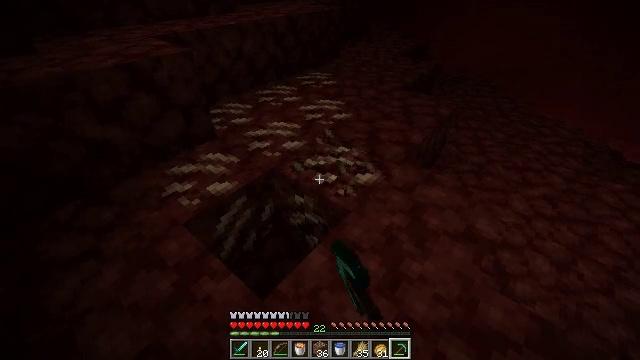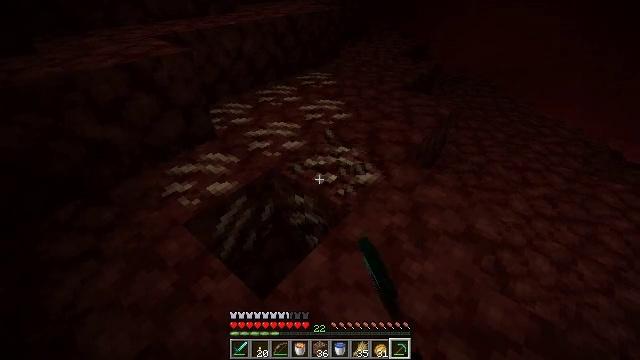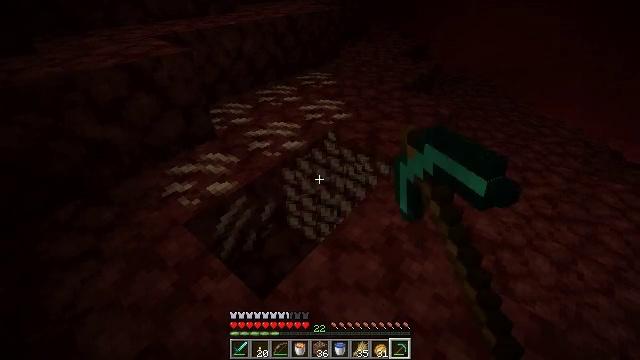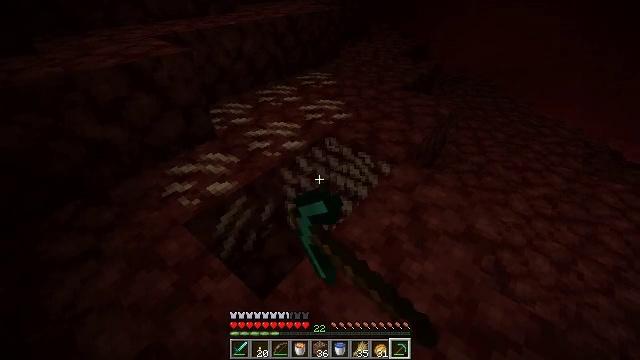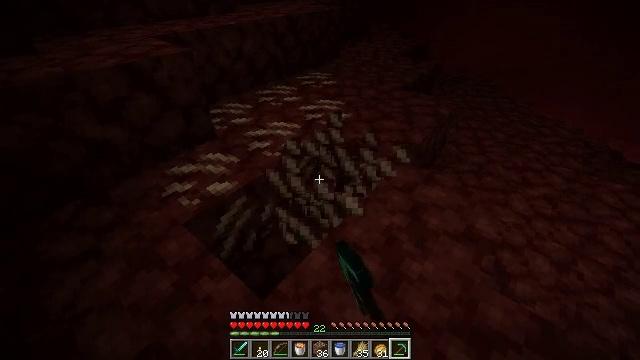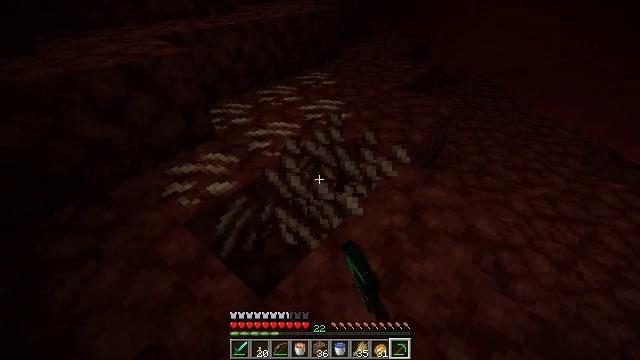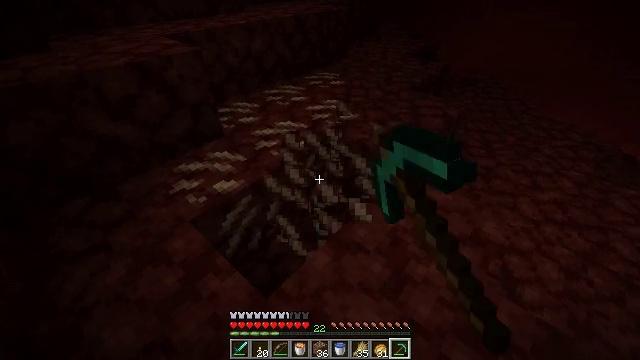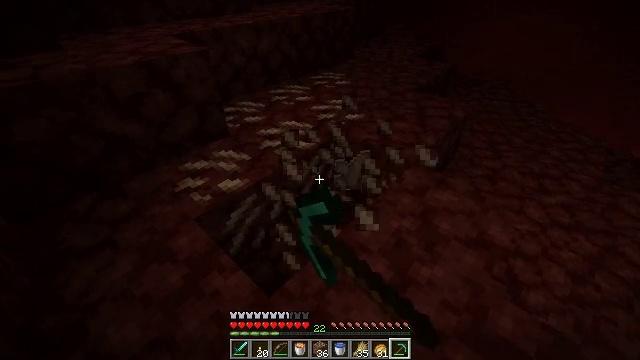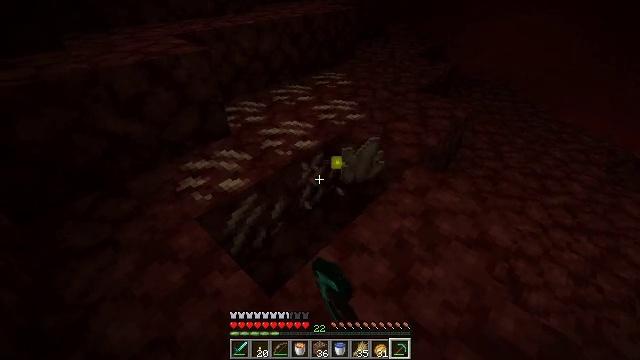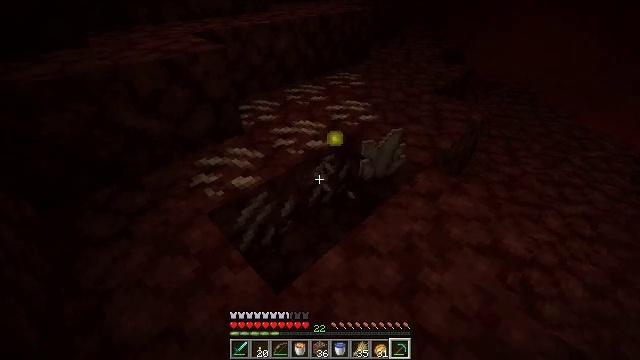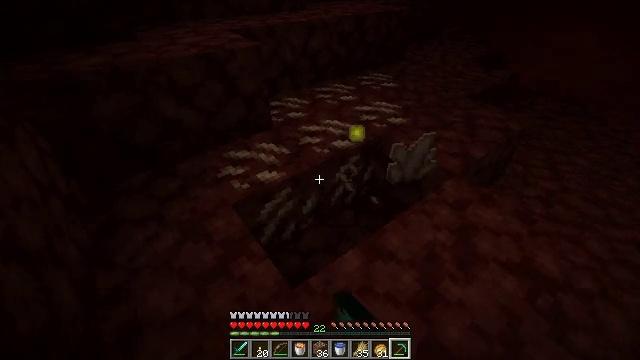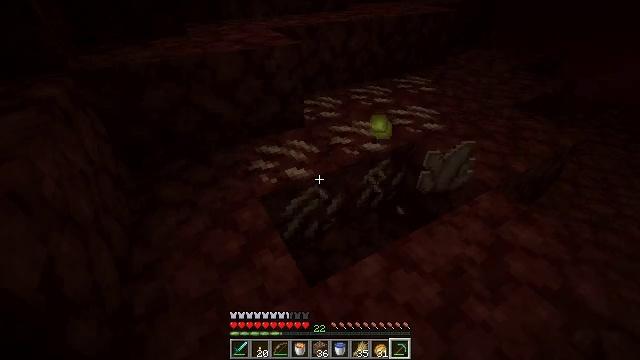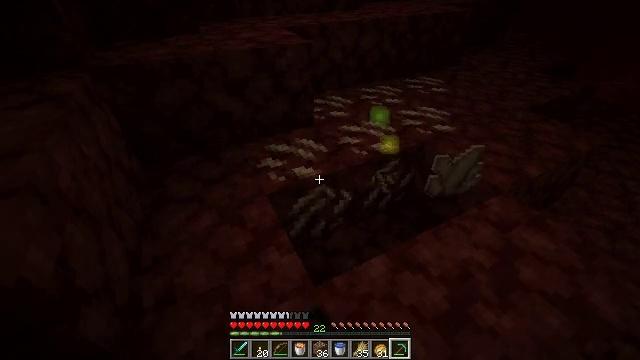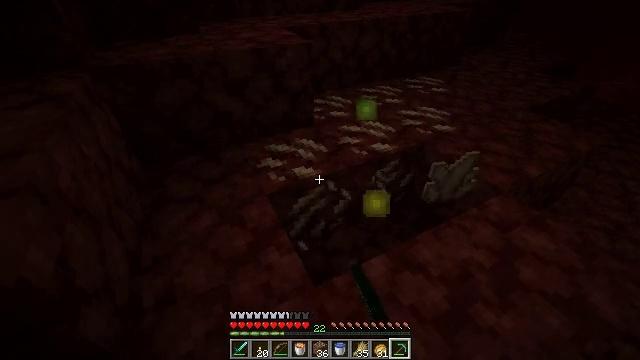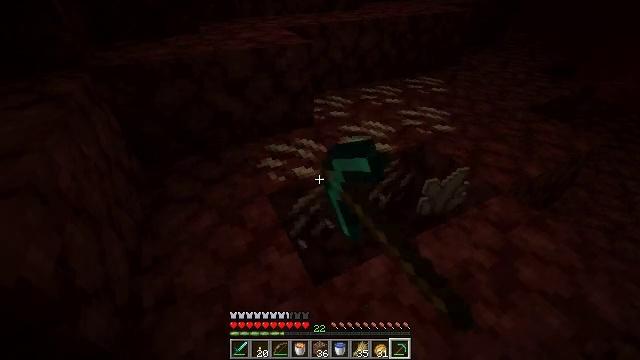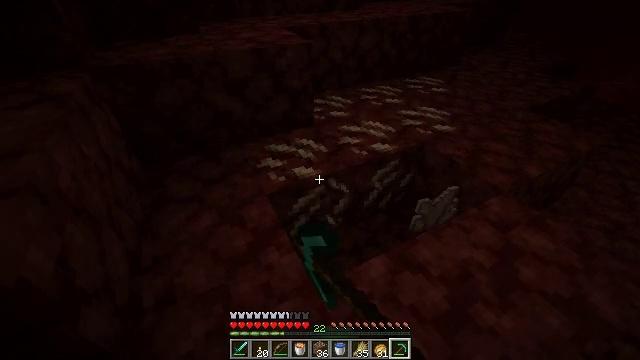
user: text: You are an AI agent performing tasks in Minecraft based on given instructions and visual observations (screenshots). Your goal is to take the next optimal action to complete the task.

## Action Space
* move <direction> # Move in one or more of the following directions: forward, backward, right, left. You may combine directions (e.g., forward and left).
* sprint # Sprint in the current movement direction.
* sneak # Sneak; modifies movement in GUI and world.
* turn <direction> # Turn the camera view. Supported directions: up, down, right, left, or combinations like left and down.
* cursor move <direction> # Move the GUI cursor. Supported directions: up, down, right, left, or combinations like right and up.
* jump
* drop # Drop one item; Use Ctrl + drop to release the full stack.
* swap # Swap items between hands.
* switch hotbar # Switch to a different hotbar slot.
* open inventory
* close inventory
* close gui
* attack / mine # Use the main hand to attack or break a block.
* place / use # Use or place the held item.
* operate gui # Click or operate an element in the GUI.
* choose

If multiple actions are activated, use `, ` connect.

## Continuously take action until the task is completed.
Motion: motion action
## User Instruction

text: Gather nether quartz ore with a pickaxe.
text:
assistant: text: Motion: attack / mine
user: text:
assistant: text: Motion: attack / mine
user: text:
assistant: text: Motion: attack / mine
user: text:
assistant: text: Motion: attack / mine
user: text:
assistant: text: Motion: attack / mine
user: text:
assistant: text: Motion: turn left, attack / mine
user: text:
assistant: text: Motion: turn left, attack / mine
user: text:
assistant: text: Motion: attack / mine
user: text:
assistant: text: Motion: turn left, attack / mine
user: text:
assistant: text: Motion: turn left, attack / mine
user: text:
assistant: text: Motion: turn left, attack / mine
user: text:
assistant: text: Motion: turn left, attack / mine
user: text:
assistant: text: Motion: attack / mine
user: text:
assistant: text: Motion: attack / mine
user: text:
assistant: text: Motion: attack / mine
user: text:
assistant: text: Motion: attack / mine
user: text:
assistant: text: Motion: attack / mine
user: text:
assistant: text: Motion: attack / mine
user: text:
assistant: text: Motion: attack / mine
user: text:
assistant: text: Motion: attack / mine
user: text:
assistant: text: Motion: move forward, attack / mine
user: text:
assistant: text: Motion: move forward, attack / mine
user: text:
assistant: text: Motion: move forward, attack / mine
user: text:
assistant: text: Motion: move forward, turn right, attack / mine
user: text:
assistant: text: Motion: turn right, attack / mine
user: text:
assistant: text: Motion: turn right, attack / mine
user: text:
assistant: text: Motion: attack / mine
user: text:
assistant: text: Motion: attack / mine
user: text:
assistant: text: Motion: attack / mine
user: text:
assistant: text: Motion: attack / mine